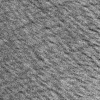
Atmospheric dust classification: not_dusty